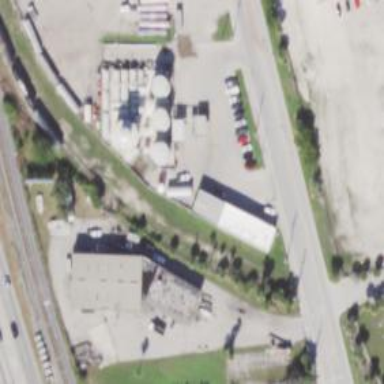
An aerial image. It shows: Storage tank with man-made structure.